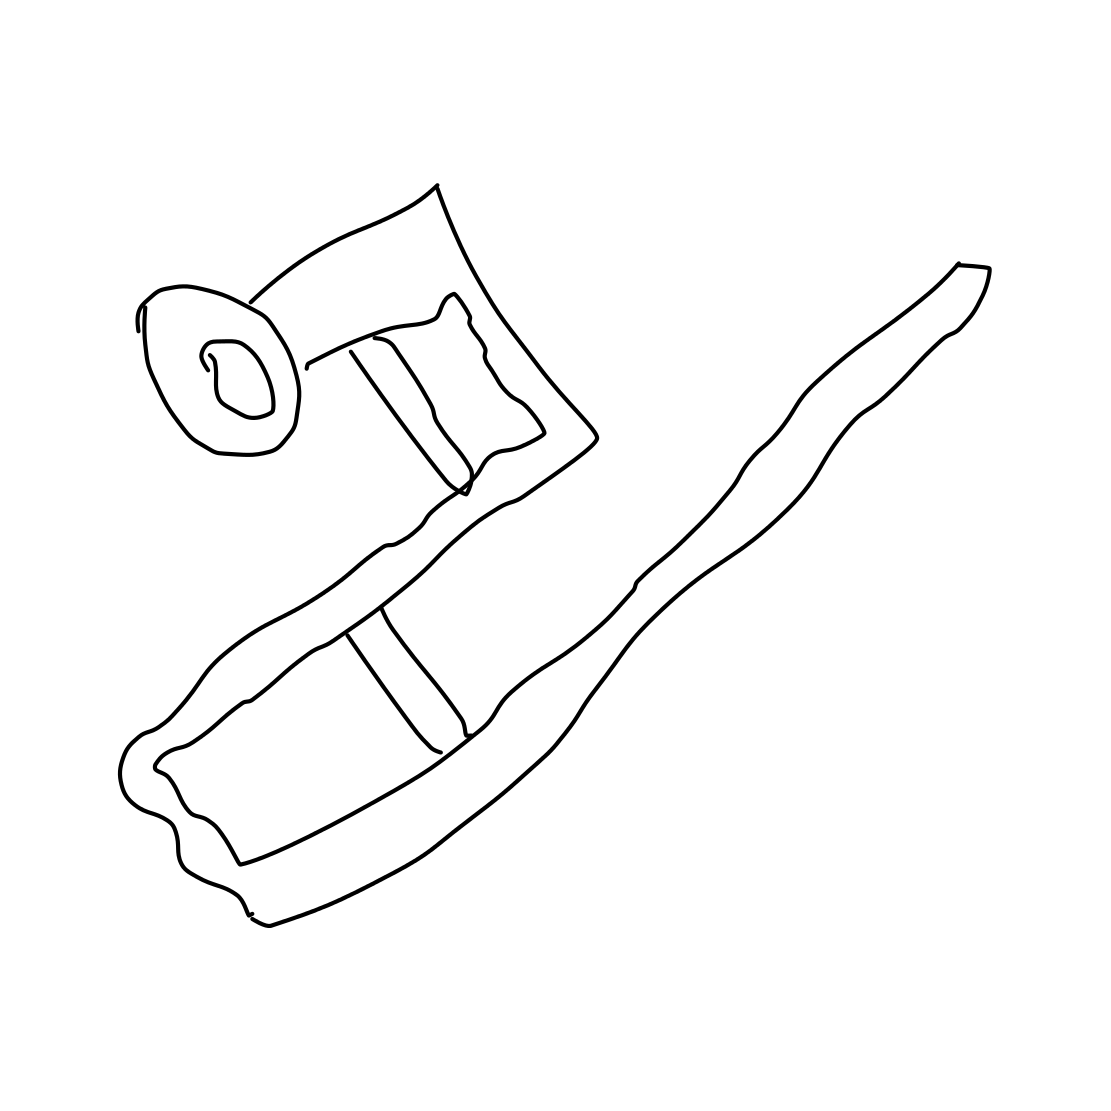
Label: trombone